Question: I am trying to print information to the Logcat but certain messages won't print. Note that I am totally new to Android Studio, but this behavior makes no sense. It will print the '"text detected"' line but won't output '"This is NOT printing"'. I have tried putting before the '"text detected"' line and after it. I have tried commenting out the '"text detected"' line and nothing prints to the Log.

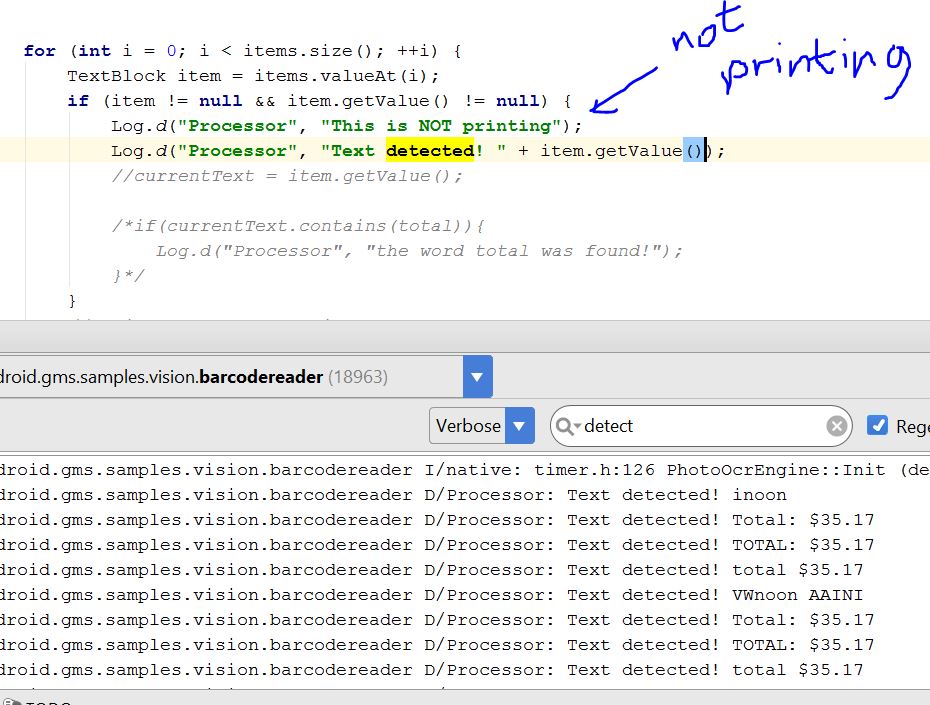
Answer: You need to clear your filter search box, to see all the log message.